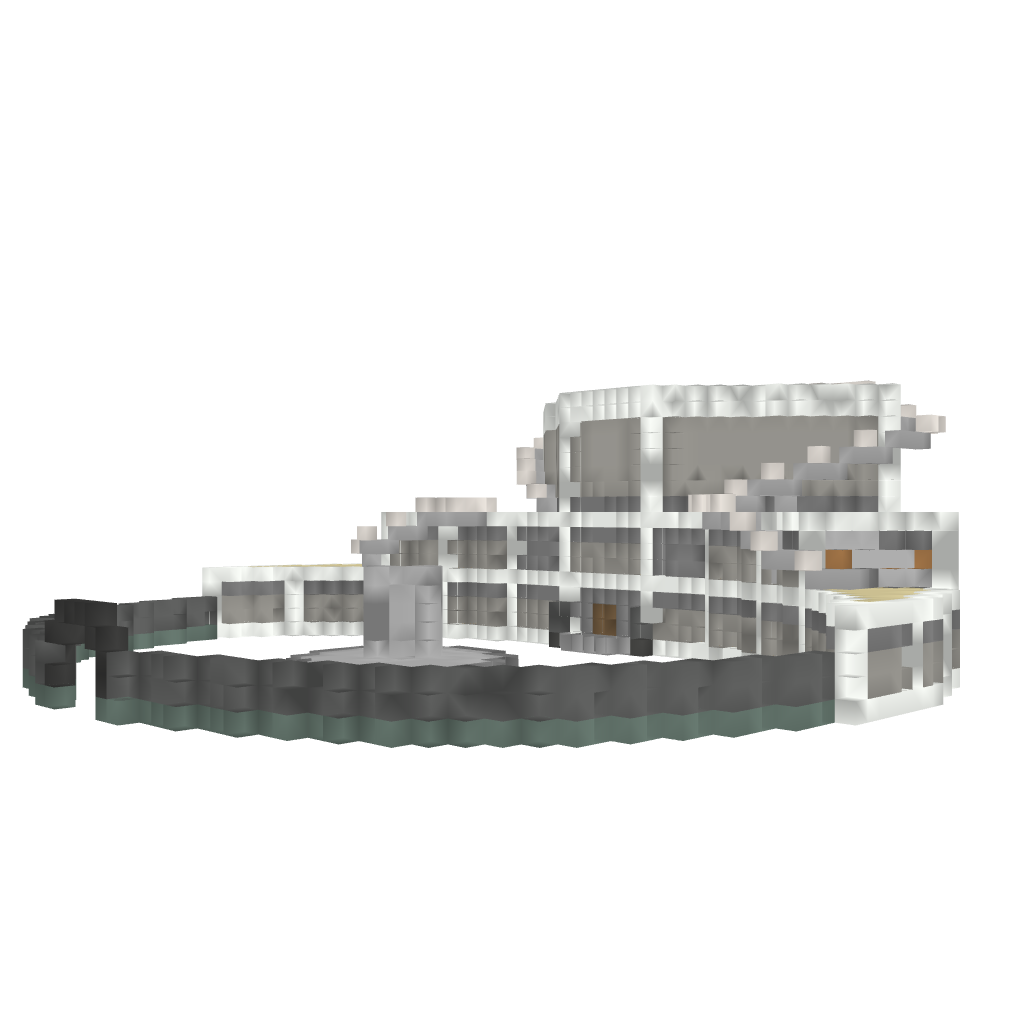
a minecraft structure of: Modern house by Zertoren3132